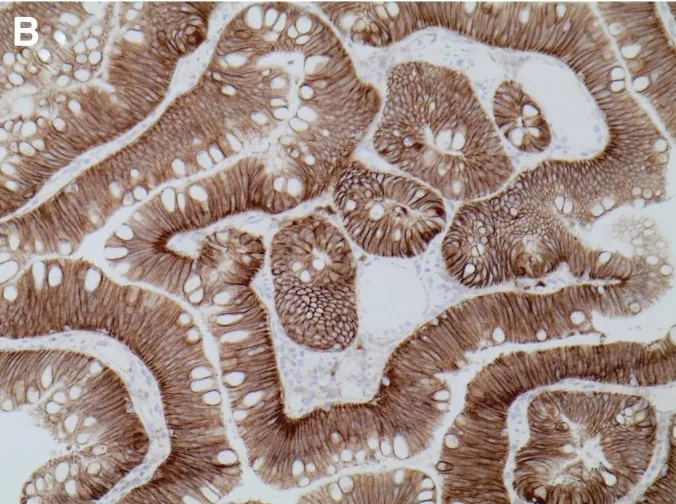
(B) The lesion stains positive for beta-catenin as would be expected for a tubulovillous adenoma. The lesion also stained positive for CDX-2.
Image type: pathology (immunostaining)